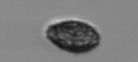
Label: Pseudochattonella_farcimen